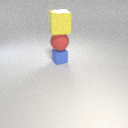
small blue rubber cube below large red rubber sphere